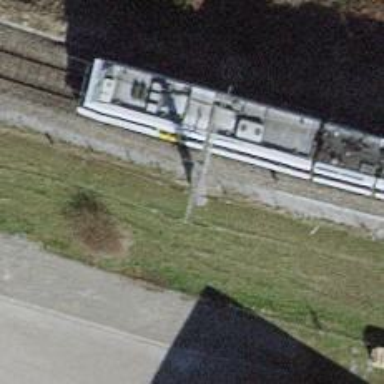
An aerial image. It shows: Concrete power pole.